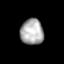
Tissue: lung
Cell type: Endothelial cells
Senescence score: 0.6351
Nuclear area (px): 590
Mean DAPI intensity: 170.066